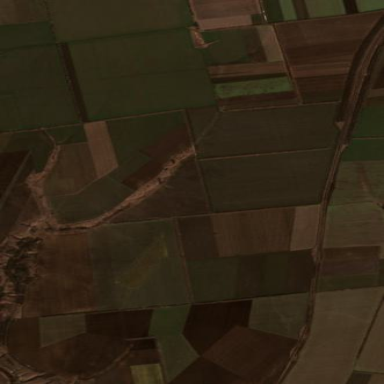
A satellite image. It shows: Picturesque farmland scene.